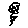
Label: flower